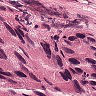
Metastatic tissue present: yes